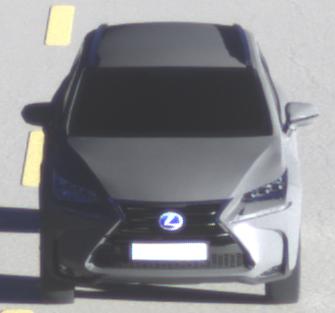
Make: Lexus
Model: NX 300h
Detailed model: NX (AZ1)
Model produced from: 2017/11
Model produced until: 2018/08
Doors: 5
Color: gray
Road condition: dry road
Daytime: sunrise or sunset
Contrast: low contrast